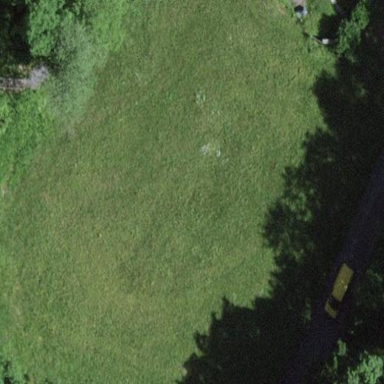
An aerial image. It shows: Beautiful meadow.